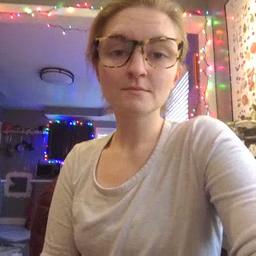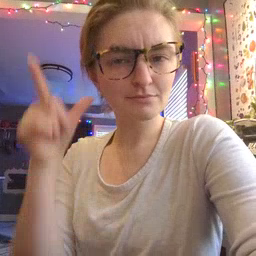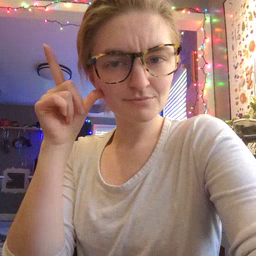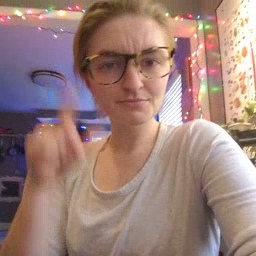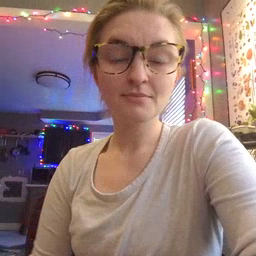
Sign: listen